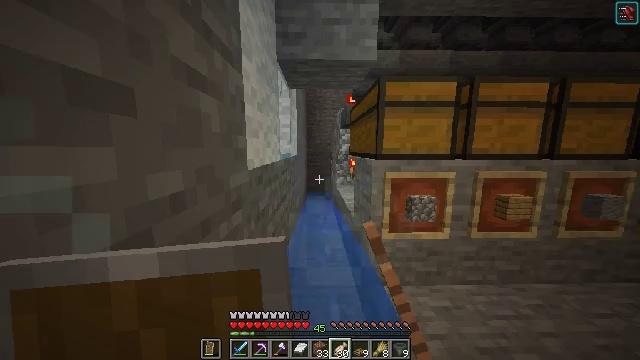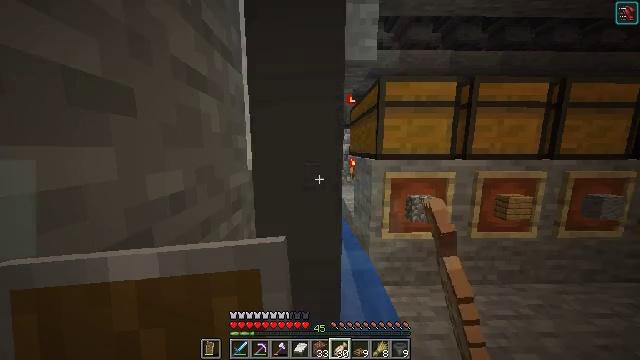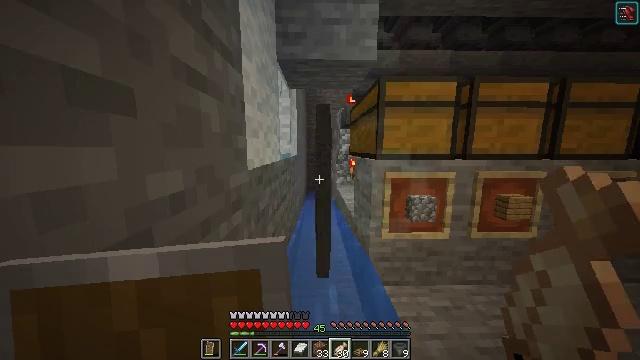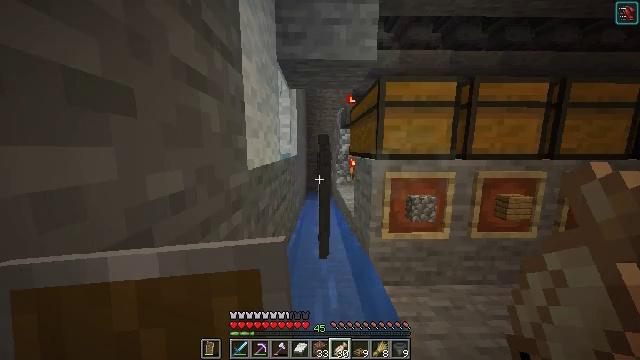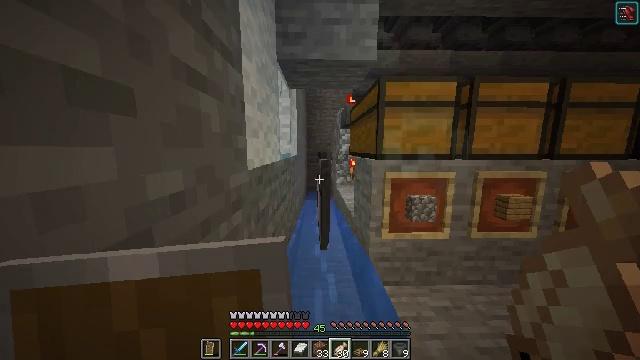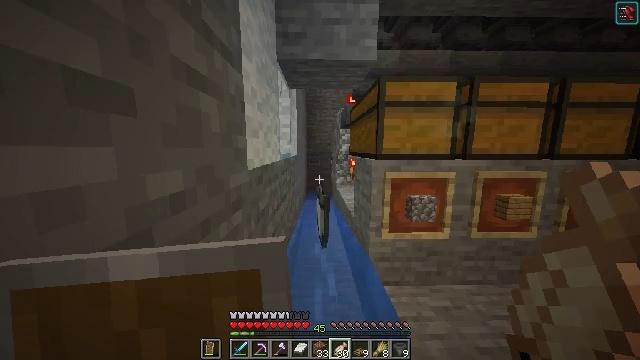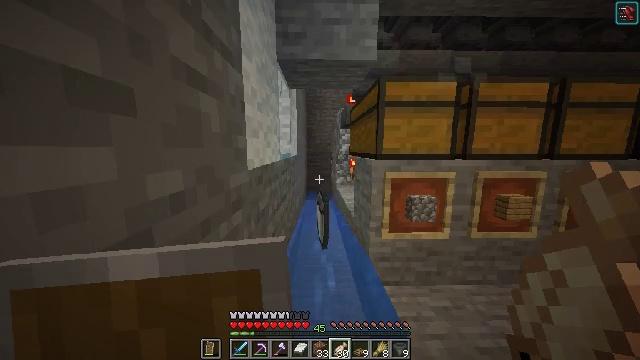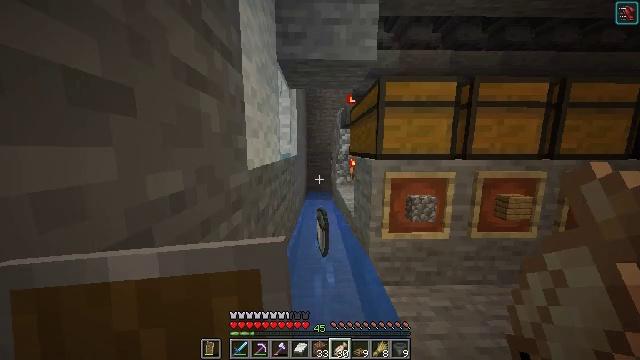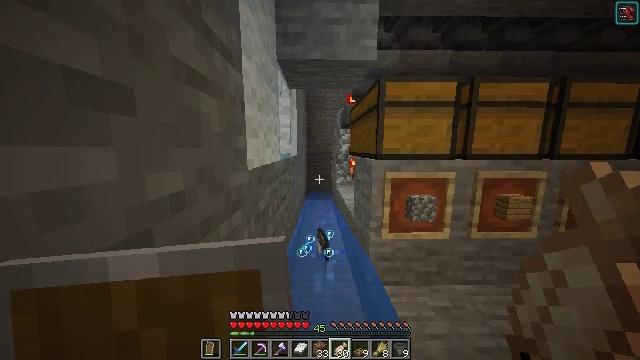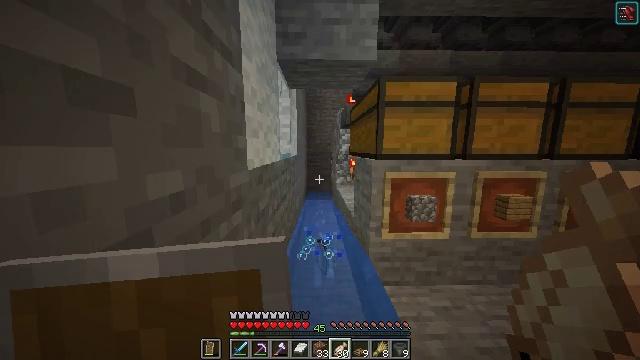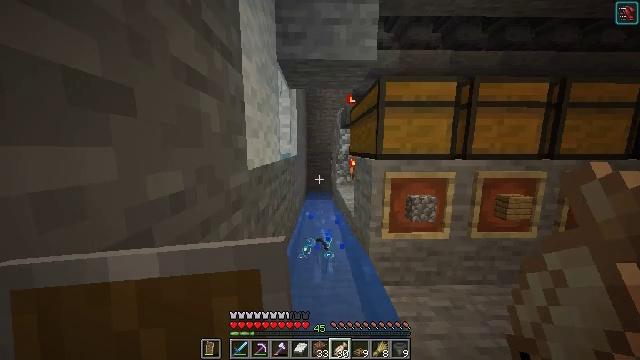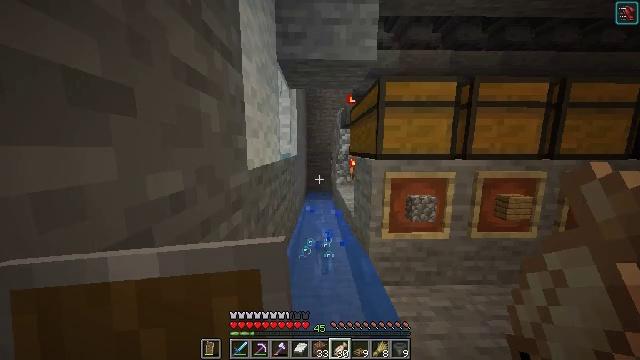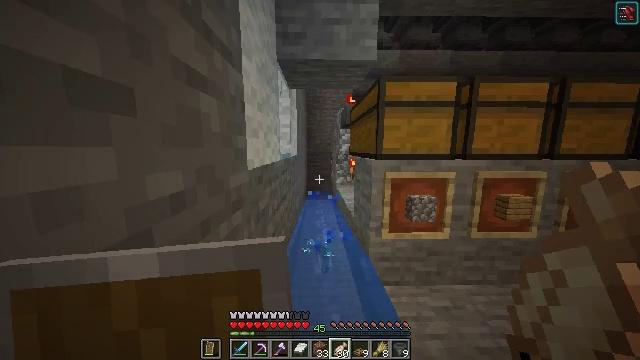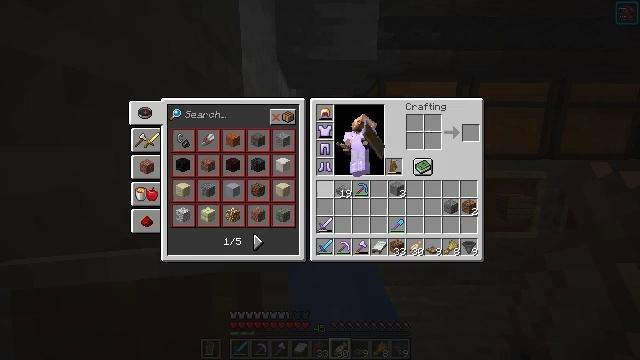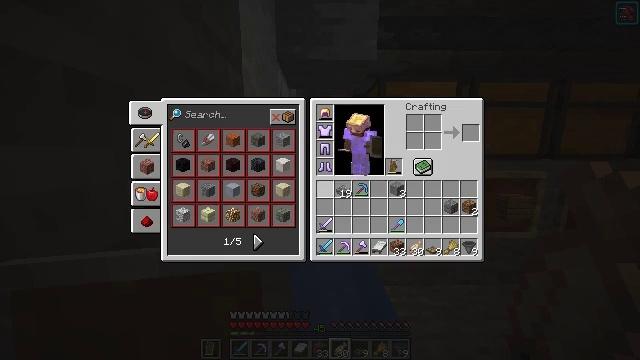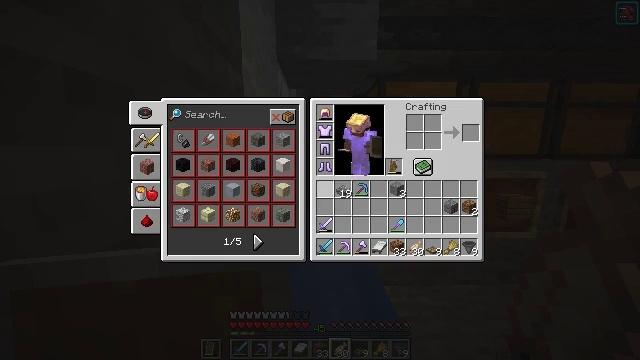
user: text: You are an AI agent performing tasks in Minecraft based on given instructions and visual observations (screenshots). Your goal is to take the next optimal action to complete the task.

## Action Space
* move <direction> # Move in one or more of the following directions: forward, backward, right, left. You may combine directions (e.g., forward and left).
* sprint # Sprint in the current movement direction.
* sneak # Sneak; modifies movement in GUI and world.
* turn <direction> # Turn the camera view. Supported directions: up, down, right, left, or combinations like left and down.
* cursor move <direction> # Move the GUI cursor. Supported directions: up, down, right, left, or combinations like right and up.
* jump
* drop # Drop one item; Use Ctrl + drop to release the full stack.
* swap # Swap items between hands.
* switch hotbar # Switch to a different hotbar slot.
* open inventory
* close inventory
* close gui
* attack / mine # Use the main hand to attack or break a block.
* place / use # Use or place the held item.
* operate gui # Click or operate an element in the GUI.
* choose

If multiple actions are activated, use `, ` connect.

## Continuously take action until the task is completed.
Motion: motion action
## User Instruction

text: Remove a stone from the inventory.
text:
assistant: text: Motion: no_op
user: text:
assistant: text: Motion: no_op
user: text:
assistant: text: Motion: no_op
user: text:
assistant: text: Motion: no_op
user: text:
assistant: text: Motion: no_op
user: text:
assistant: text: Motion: no_op
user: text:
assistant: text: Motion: no_op
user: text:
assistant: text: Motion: no_op
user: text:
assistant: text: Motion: no_op
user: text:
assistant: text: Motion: no_op
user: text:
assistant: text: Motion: no_op
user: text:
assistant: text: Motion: no_op
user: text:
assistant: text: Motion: open inventory
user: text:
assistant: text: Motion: open inventory
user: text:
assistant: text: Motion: no_op
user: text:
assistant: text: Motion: cursor move right
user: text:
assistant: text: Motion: cursor move right
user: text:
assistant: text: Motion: cursor move right
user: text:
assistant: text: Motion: no_op
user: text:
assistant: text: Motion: no_op
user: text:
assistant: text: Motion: no_op
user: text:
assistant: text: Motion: operate gui
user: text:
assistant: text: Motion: cursor move left and up, operate gui
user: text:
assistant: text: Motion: cursor move left and up
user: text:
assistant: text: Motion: cursor move left and up
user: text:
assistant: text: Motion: cursor move left and up
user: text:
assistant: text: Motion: cursor move up
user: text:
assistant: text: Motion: cursor move left and up, operate gui
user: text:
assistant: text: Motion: operate gui
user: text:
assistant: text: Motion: operate gui